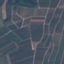
Land use / land cover: PermanentCrop